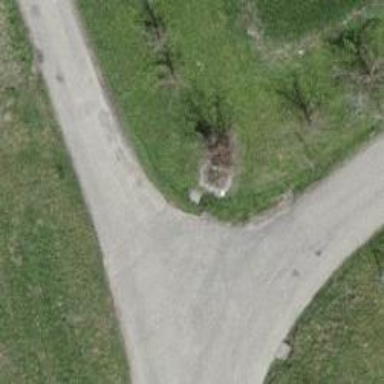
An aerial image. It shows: Wayside cross with historic significance.